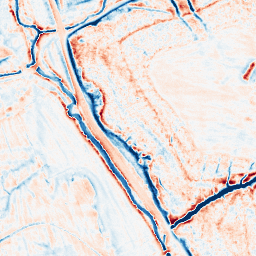
Category: edge_preserving
Decomposition family: anisotropic_diffusion
Decomposition parameters: iterations: 50
kappa: 100
gamma: 0.1
Upsampling method: bicubic
Upsampling parameters: scale: 2
Upsampling scale: 2